Field crop: tomato
Growth stage: 1
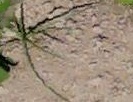
Species: cyperus